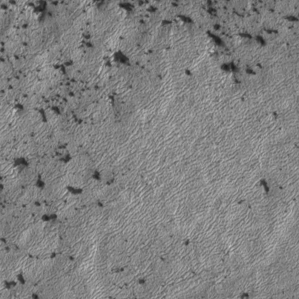
Label: frost